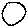
Label: circle